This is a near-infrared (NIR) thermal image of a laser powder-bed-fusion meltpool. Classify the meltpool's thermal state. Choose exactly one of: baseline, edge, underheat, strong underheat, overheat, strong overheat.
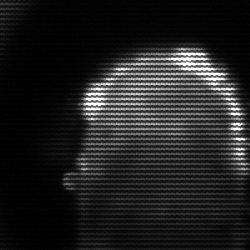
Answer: baseline